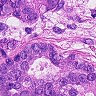
Metastatic tissue present: yes